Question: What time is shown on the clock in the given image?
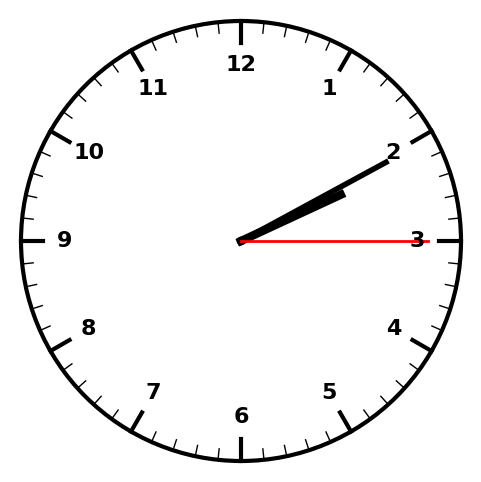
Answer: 02:10:15